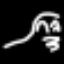
Label: frog